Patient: sex F, age 69
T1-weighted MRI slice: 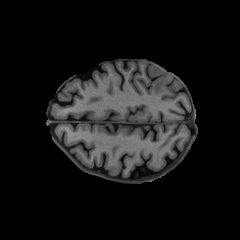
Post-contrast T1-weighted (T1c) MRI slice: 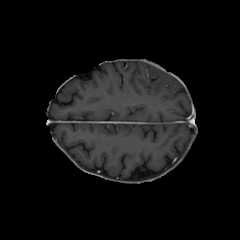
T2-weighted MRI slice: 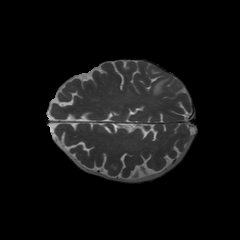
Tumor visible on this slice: yes
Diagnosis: Glioblastoma, IDH-wildtype
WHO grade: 4